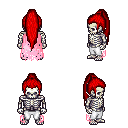
a pixel art fantasy rpg character, male body template, skeleton, pink tattered cape, white pants, red extra-long topknot hairstyle, four views (front, back, left, right), 2x2 character sprite sheet, small pixel art, hard edges, no anti-aliasing